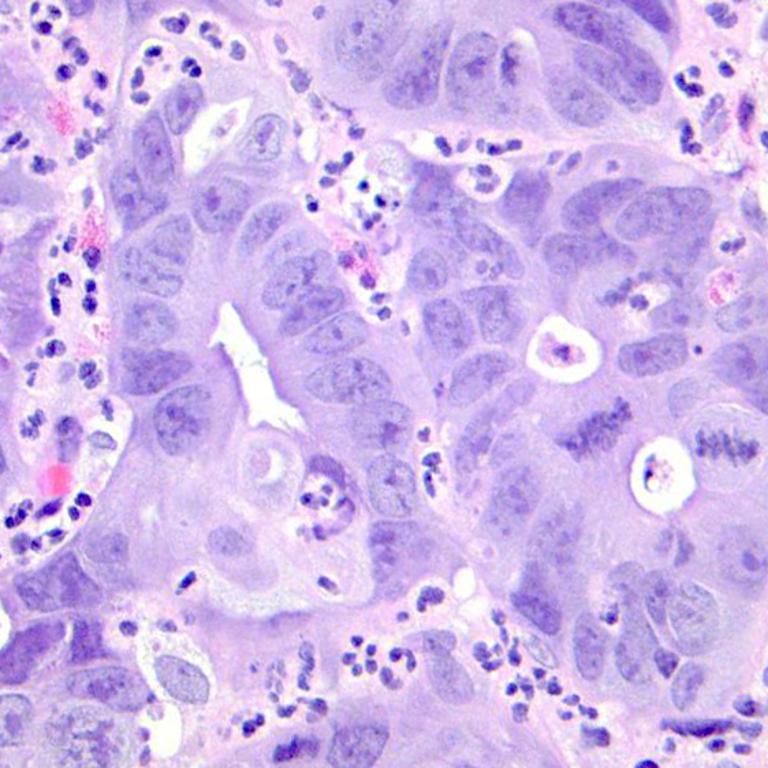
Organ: colon
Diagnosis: adenocarcinomas